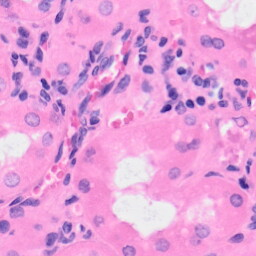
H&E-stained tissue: Kidney